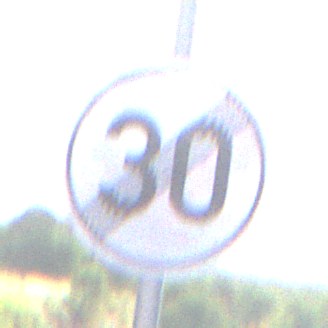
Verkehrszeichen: EndeGeschwindigkeit30
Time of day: MorningAfternoon
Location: Outdoor (RoadRail)
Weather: PartlyCloudy
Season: NotSpecified
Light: Natural